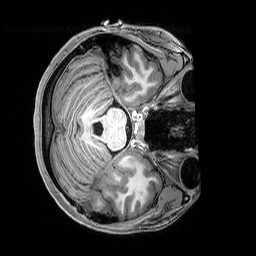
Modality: T1w
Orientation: axial
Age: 20
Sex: male
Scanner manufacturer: siemens
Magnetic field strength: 3 T
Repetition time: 2.8 s
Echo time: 0.00212 s